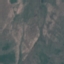
Land use / land cover: HerbaceousVegetation